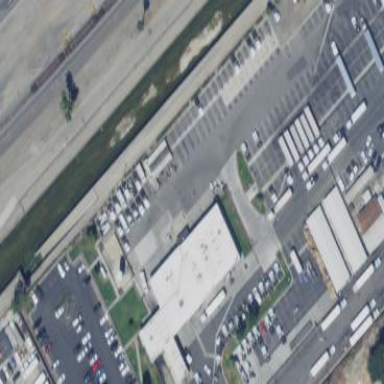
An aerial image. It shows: Commercial building.